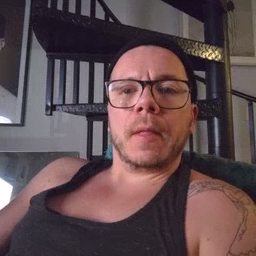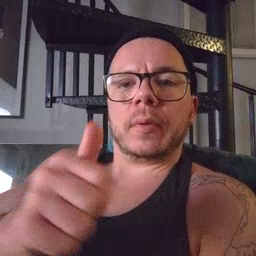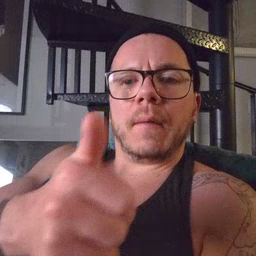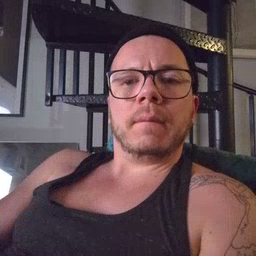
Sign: yourself